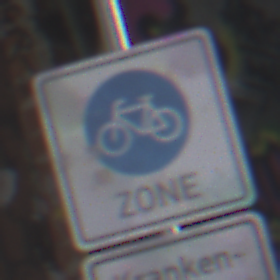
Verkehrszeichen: BeginnFahrradzone
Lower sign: BesondereFahrzeugeUndTransportgueter4
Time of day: Midday
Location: Roofed (Special)
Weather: Overcast
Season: NotSpecified
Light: Natural